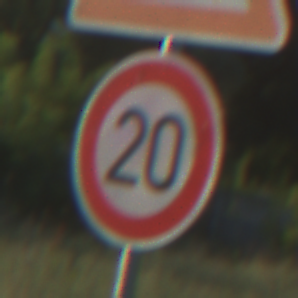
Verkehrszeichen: Geschwindigkeit20
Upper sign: SchleuderOderRutschgefahr
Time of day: MorningAfternoon
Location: Outdoor (Nature)
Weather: Clear
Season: NotSpecified
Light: Natural